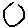
Label: hexagon